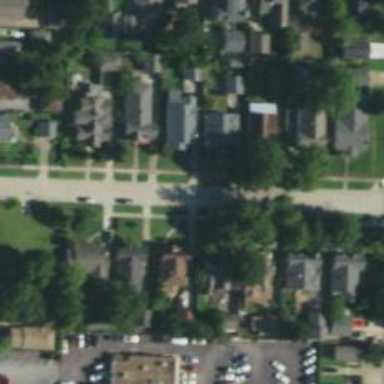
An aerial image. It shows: Residential road with separate sidewalk.